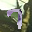
Label: 7